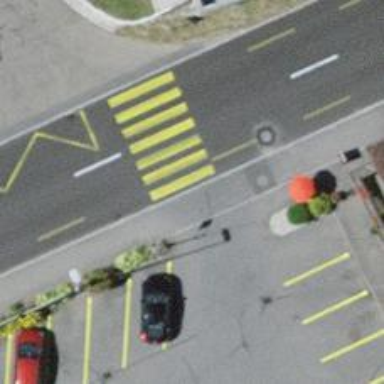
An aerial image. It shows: Kerb serving as barrier.